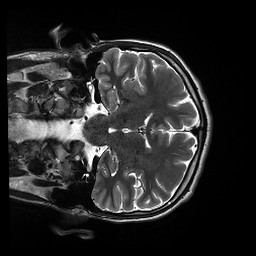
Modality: T2w
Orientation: coronal
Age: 21
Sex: male
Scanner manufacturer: siemens
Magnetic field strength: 3 T
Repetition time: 13.52 s
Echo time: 0.088 s